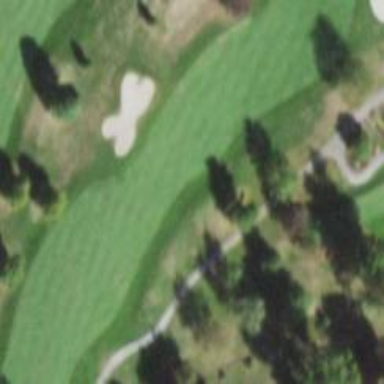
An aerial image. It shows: Grassy area designated as golf fairway.